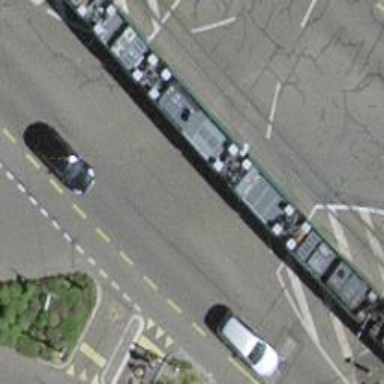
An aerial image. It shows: Tram level crossing on railway.